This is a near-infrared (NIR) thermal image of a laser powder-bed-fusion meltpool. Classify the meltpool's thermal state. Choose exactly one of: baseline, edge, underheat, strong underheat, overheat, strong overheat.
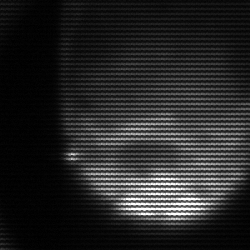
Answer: edge